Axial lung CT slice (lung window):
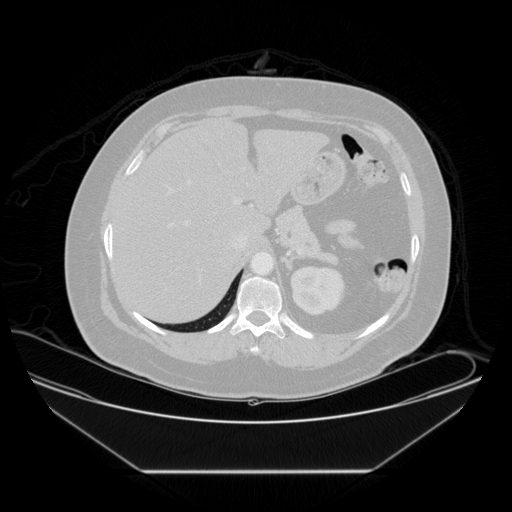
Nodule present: no